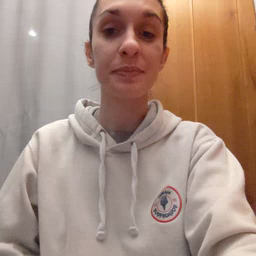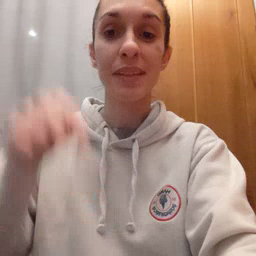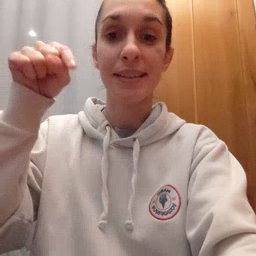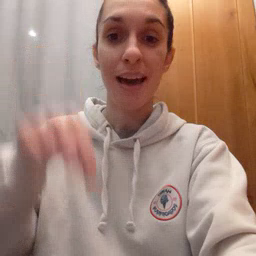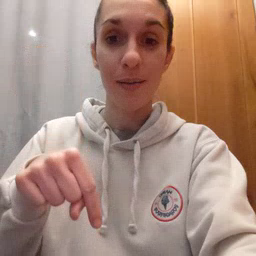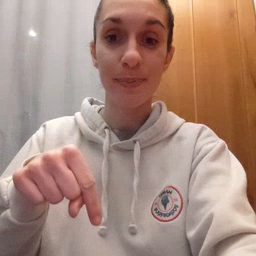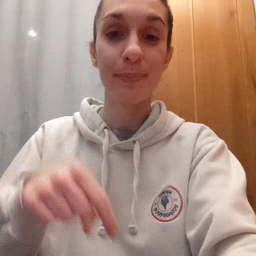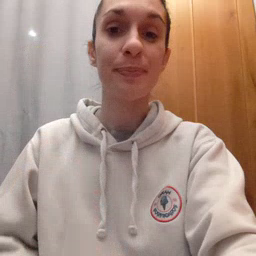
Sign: down